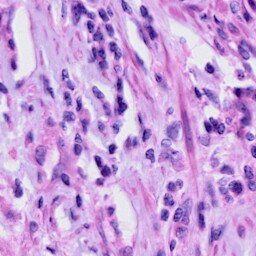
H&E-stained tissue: Cervix